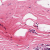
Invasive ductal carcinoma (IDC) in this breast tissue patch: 0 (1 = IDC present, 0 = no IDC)